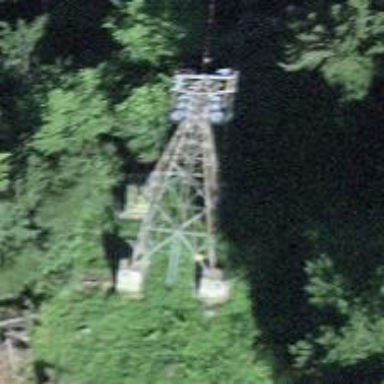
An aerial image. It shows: Pylon used for aerialway.